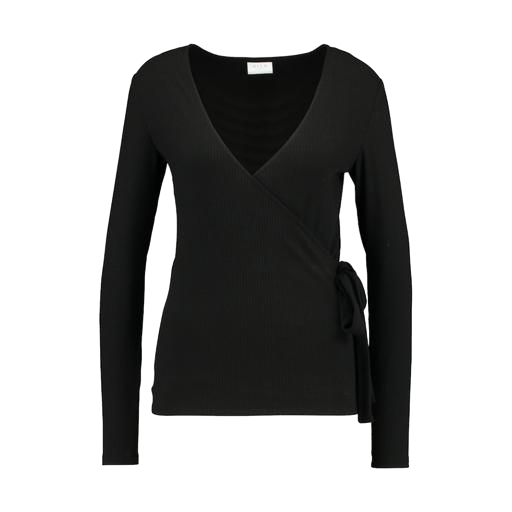
black long-sleeved wrap top, black long-sleeve wrap top, black long sleeve wrap top, white background